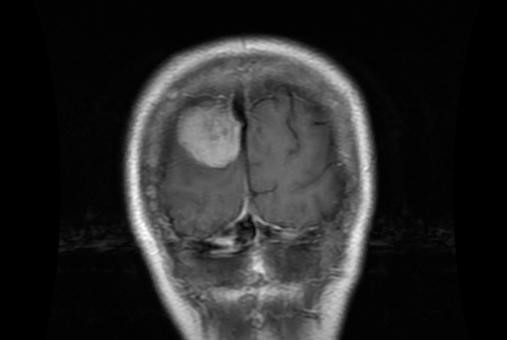
Label: meningioma